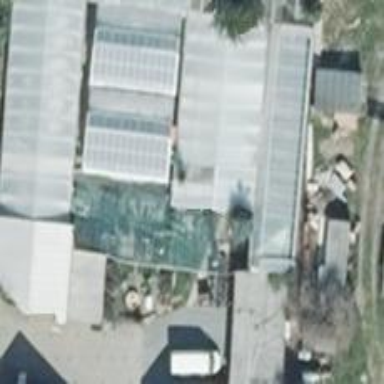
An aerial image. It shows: Building that serves as garden center.